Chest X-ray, AP view. Patient: 59 years old, sex M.
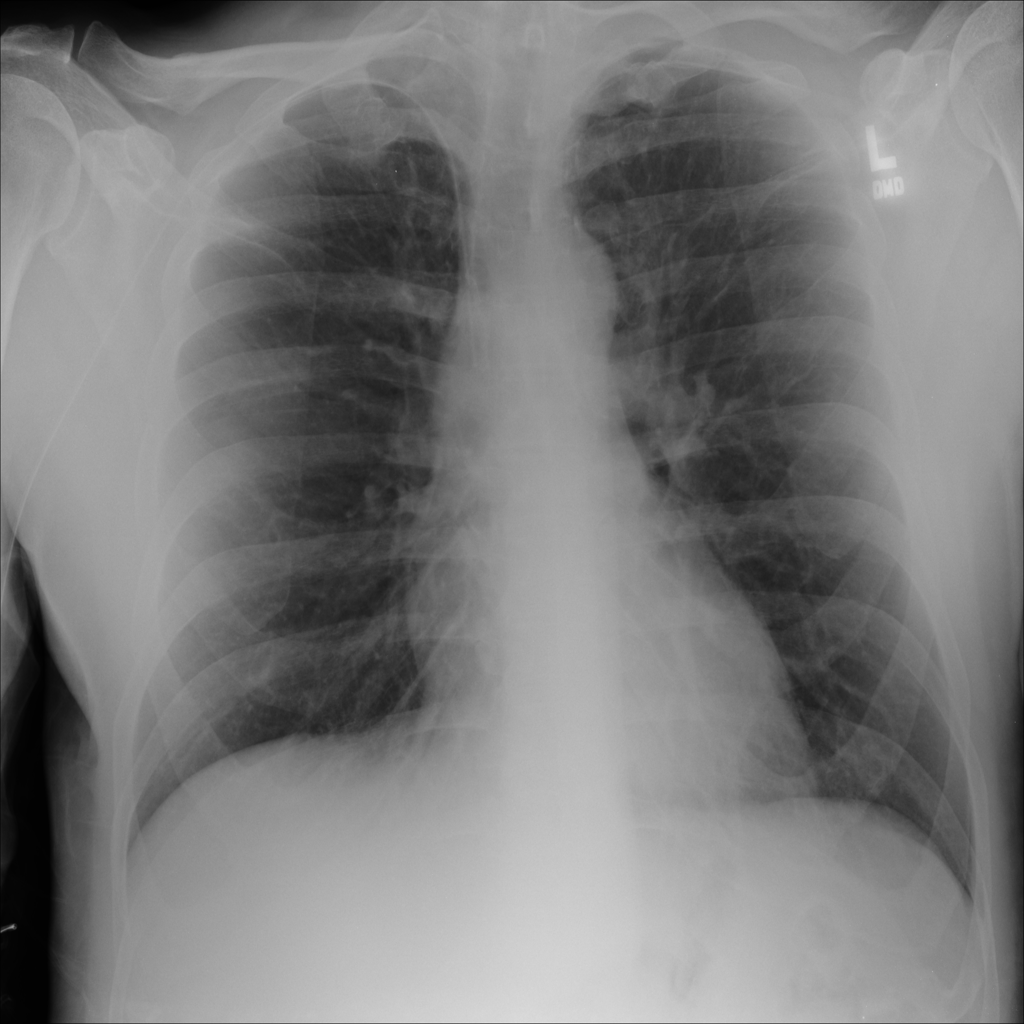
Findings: No Finding